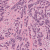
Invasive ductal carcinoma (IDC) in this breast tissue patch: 1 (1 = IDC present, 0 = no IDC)